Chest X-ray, AP view. Patient: 55 years old, sex F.
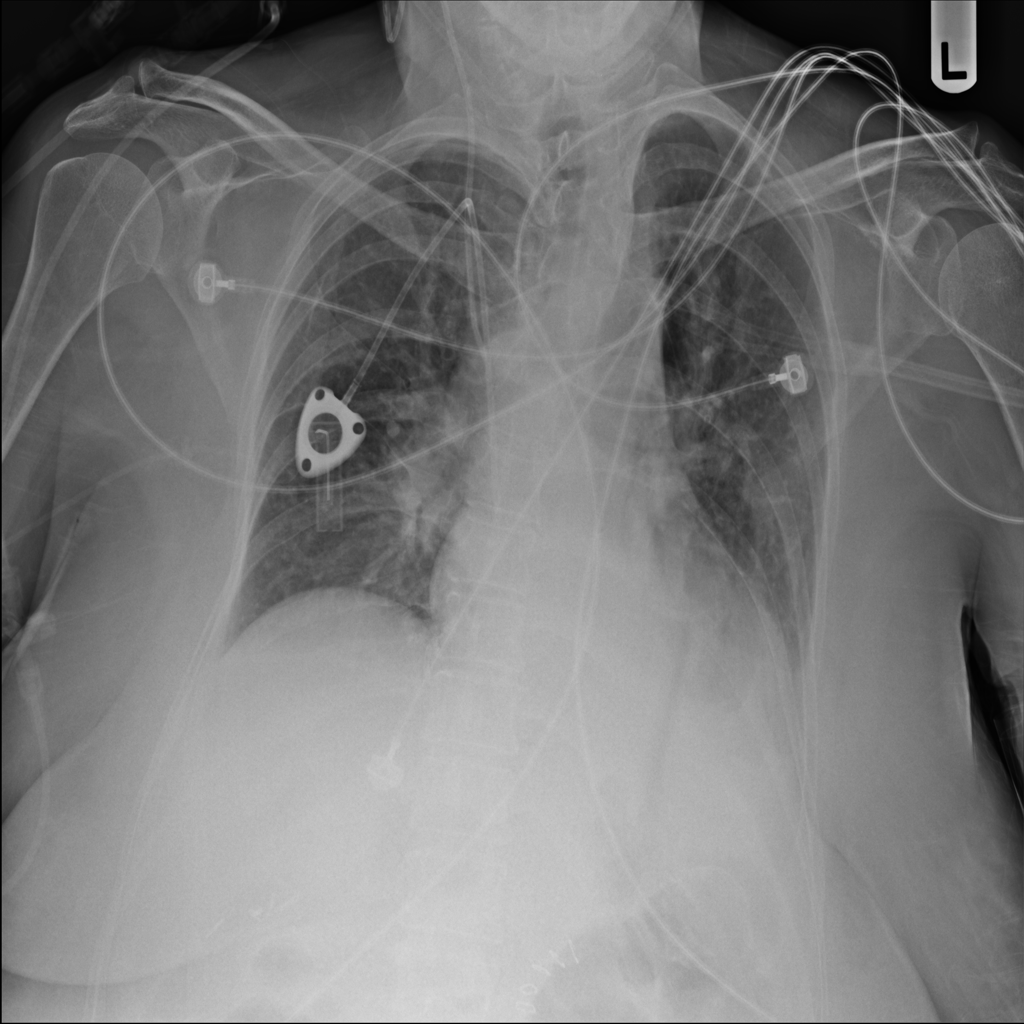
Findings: Edema, Infiltration